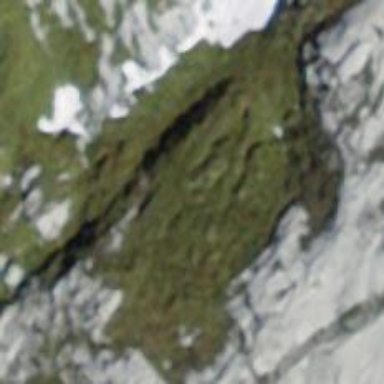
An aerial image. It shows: Natural cliff.